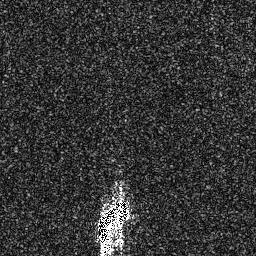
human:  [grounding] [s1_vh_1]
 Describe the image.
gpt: In the satellite image, there is  <ref>1 large ship </ref> <box>[[36, 76, 51, 95, 0]]</box> located at bottom.